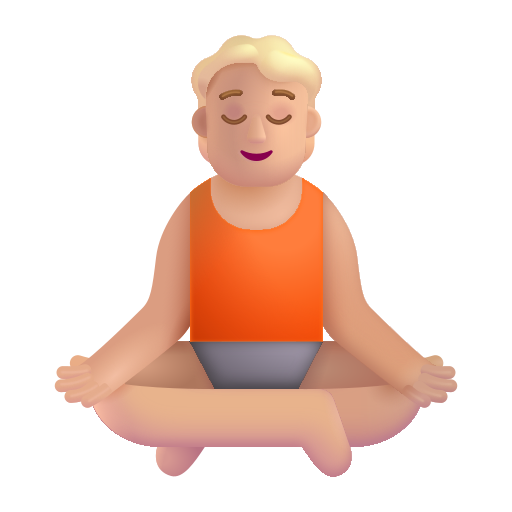
person in lotus position color  light